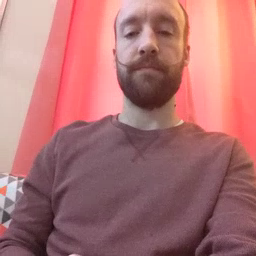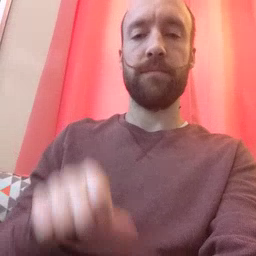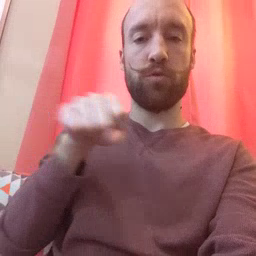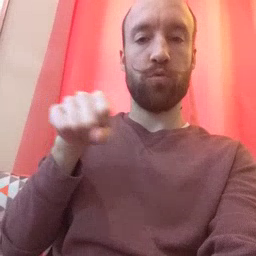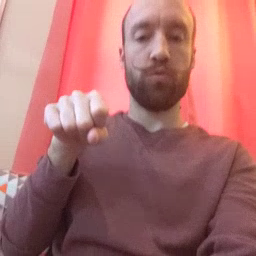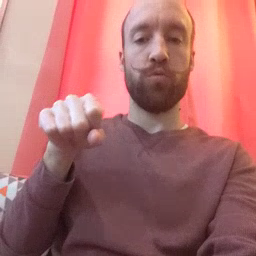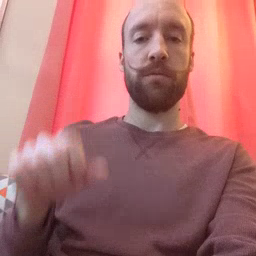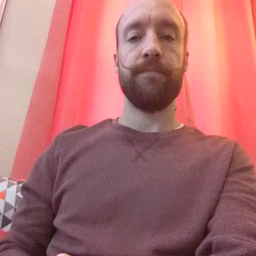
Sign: shoe